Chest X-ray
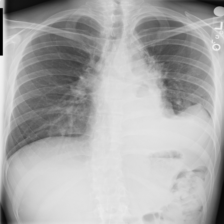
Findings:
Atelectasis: negative
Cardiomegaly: negative
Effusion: positive
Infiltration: negative
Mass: negative
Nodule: negative
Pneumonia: negative
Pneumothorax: negative
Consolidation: negative
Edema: negative
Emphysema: negative
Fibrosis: negative
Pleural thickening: negative
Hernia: negative